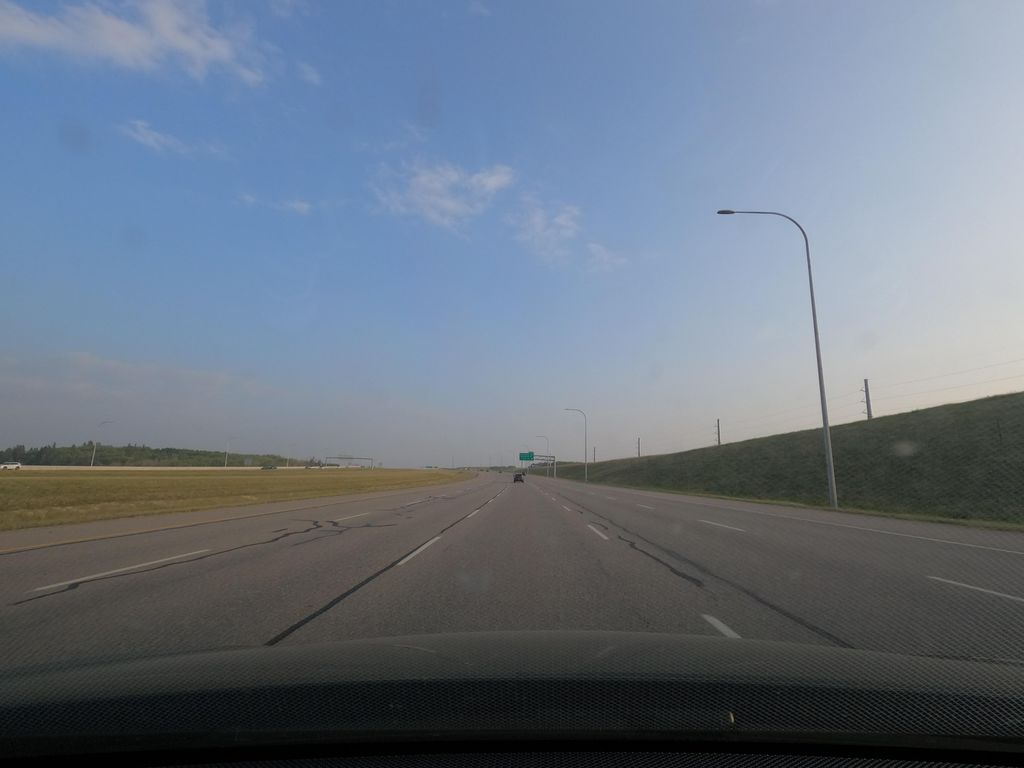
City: calgary